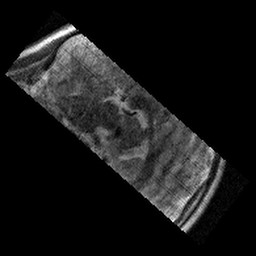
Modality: T2w
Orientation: sagittal
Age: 10
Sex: female
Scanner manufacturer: siemens
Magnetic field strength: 3 T
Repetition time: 9.23 s
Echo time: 0.067 s